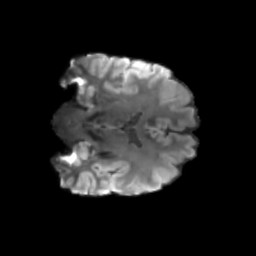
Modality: T2w
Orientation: coronal
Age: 37
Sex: male
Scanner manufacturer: siemens
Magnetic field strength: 3 T
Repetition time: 3.23 s
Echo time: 0.0892 s